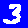
Digit: 3